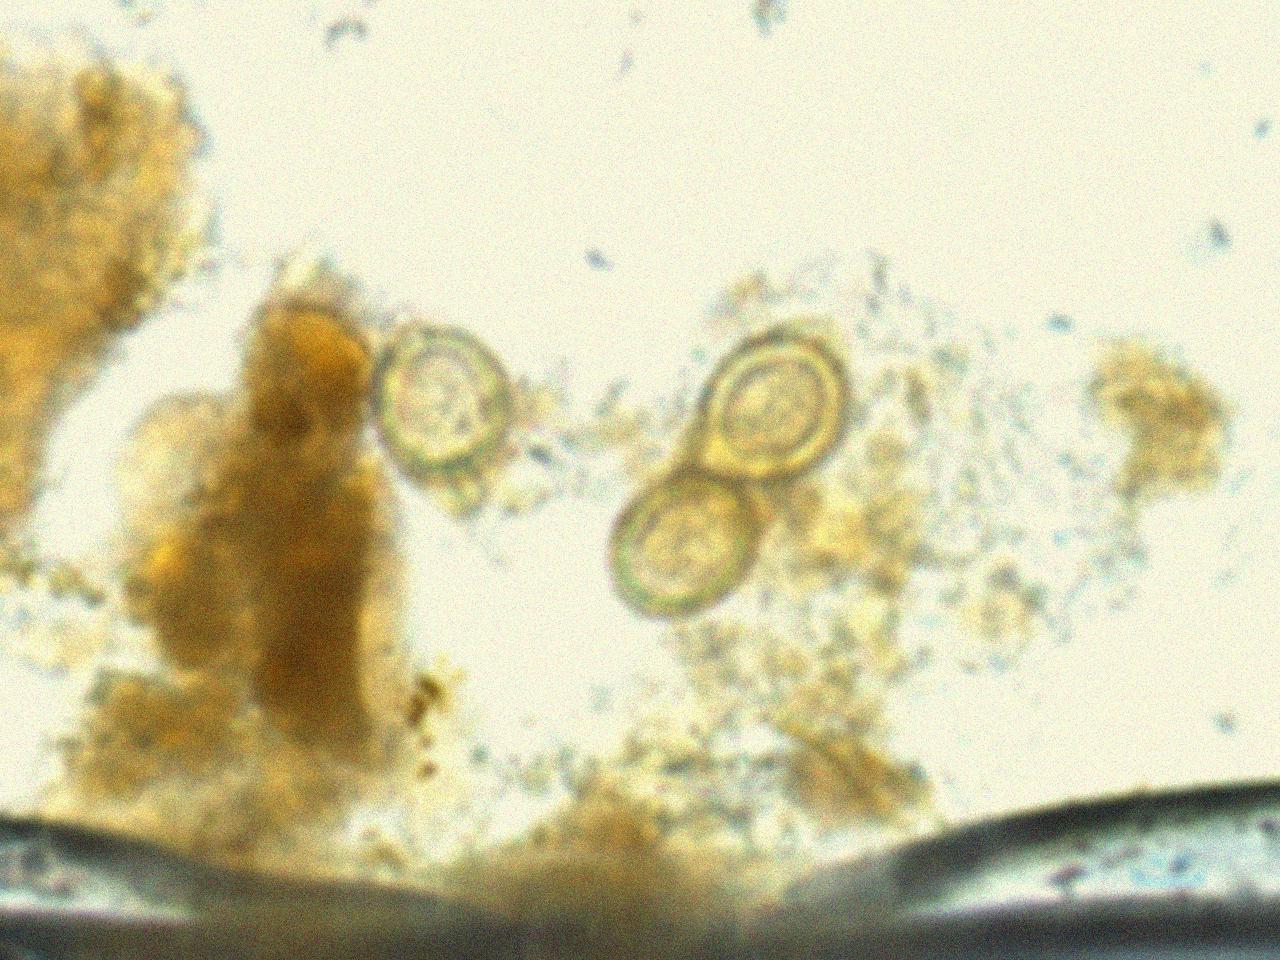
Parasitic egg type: Taenia spp. egg